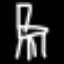
Label: chair